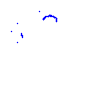
Particle: pion